Question: Here is what i'm trying to achieve:
1. Resize Multiple Product images into 500 x 500 pixels
2. Paste all of these resized images individually onto a 800 x 800 image and output as individual images
For now, I have managed to complete Step 1, but have no idea how to proceed to step 2. Here is my code for Step 1:
'''
from PIL import Image
import os, sys
path = "C:\Users\User\Desktop\Test\"
dirs = os.listdir( path )
final_size = 500;
def resize_aspect_fit():
for item in dirs:
if item == '.png':
continue
if os.path.isfile(path+item):
im = Image.open(path+item)
f, e = os.path.splitext(path+item)
size = im.size
ratio = float(final_size) / max(size)
new_image_size = tuple([int(x*ratio) for x in size])
im = im.resize(new_image_size, Image.ANTIALIAS)
new_im = Image.new("RGBA", (final_size, final_size), (255,255,255,000))
new_im.paste(im, ((final_size-new_image_size[0])//2, (final_size-new_image_size[1])//2))
new_im.save(f + 'resized.png', 'PNG', quality=100)
resize_aspect_fit()
'''
Thanks!
Edit:
Here's an image illustration for better explanation of what i am trying to achieve. I have 2 smiley faces (500 x 500) which i need to paste over the default 800 x 800 image multiple times (centered) to produce 2 separate images of 800 x 800.
Example

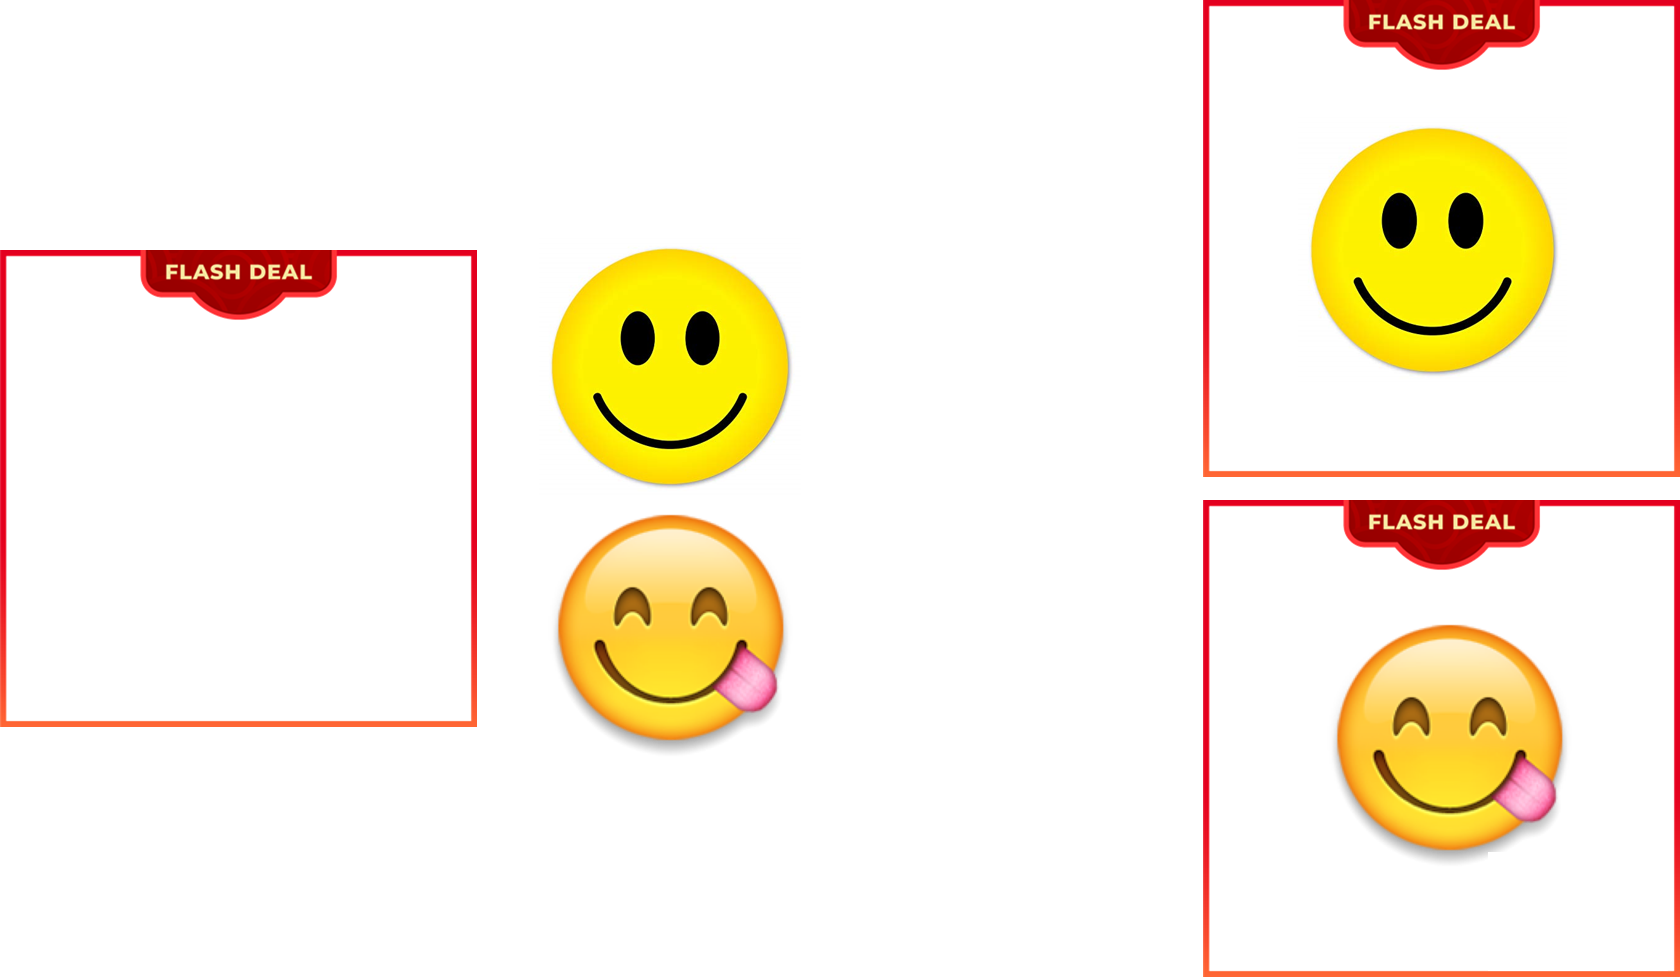
Answer: You're nearly there, you can use .paste() with an offset to paste into the middle over your image. a little bit like:
'''
Border_im = Image.open(pathToBorder)
product_im = Image.open(pathToProduct)
x_offset=150;
y_offset=150;
Border_im.paste(product_im, (x_offset,y_offset))
'''
Then save out border_im to a new file